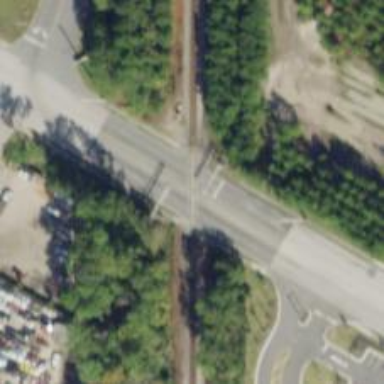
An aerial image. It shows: Level crossing with lights at the railway.